Question: I'm trying to use a Drools decision table.
The problem I'm facing is that drools does not assign a variable for me with the current object.
I get this error from drools:
> Drools error: Rule Compilation error patient cannot be resolved
My excel file looks like this:

And part of my lab code looks like this:
'''
DecisionTableConfiguration dtconf = KnowledgeBuilderFactory.newDecisionTableConfiguration();
dtconf.setInputType(DecisionTableInputType.XLS);
dtconf.setWorksheetName("Sheet1");
KnowledgeBuilder kbuilder = KnowledgeBuilderFactory.newKnowledgeBuilder();
Resource r = ResourceFactory.newClassPathResource("rules.xls");
kbuilder.add(r, ResourceType.DTABLE, dtconf);
SpreadsheetCompiler compiler = new SpreadsheetCompiler();
String drl = compiler.compile(r.getInputStream(), InputType.XLS);
System.out.println(drl);
if(kbuilder.hasErrors()) {
for(KnowledgeBuilderError err : kbuilder.getErrors()) {
System.out.println("Drools error: " + err.getMessage());
}
model.addAttribute("droolErrors", kbuilder.getErrors());
return "index";
}
KnowledgeBase knowledgeBase = KnowledgeBaseFactory.newKnowledgeBase();
knowledgeBase.addKnowledgePackages(kbuilder.getKnowledgePackages());
StatefulKnowledgeSession dsess = knowledgeBase.newStatefulKnowledgeSession();
for(Patient p : patients) {
dsess.insert(p);
}
model.addAttribute("factCount", dsess.getFactCount());
KnowledgeRuntimeLogger logger = KnowledgeRuntimeLoggerFactory.newFileLogger(dsess, "test");
int res = dsess.fireAllRules();
System.out.println(res);
dsess.dispose();
logger.close();
'''
The generated drl looks like this:
'''
package com.sorkmos.drools.domain;
//generated from Decision Table
import com.sorkmos.drools.domain.*;
// rule values at C11, header at C6
rule "Risks rules_11"
when
Patient(age == 75)
then
patient.setAge(22);
end
Drools error: Rule Compilation error patient cannot be resolved
'''
It's quite obvious I need to set the "patient" variable. But I can't figure out how.
A correct drl version would be like this:
'''
package com.sorkmos.drools.domain;
//generated from Decision Table
import com.sorkmos.drools.domain.*;
// rule values at C11, header at C6
rule "Risks rules_11"
when
Patient(age == 75);
patient: Patient();
then
patient.setAge(22);
end
'''
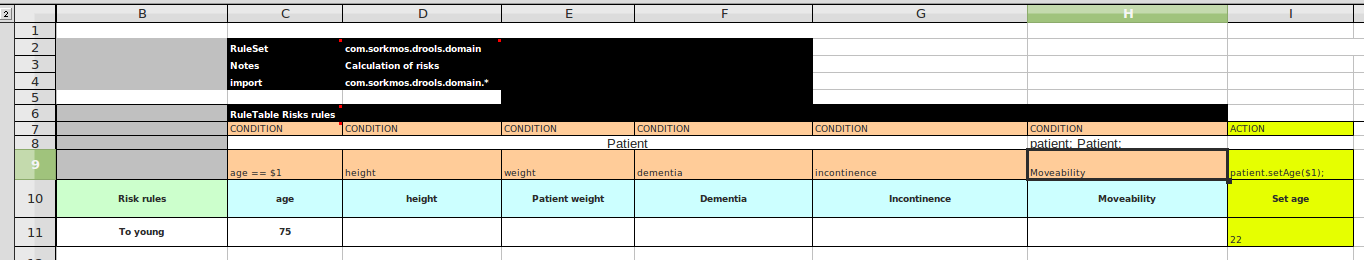
Answer: The problem is that the Patient pattern that goes from Cell C to G doesn't define any variable. If you are sure you want to have 2 separate Patient patterns then you have to bind a variable there. Of course, if you bind 'patient', then make sure that columns C to G and H are exclusive. Otherwise you will end up with duplicated variable definition.
According to the scarce information I have, I guess you don't want to have to different Patient patterns. If that is the case, just merge cell H8 with [C-G]8 and make sure the value is patient:Patient.
Hope it helps,